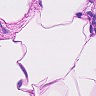
Metastatic tissue present: no